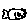
Label: fish